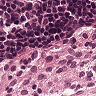
Metastatic tissue present: no